Aerial crown-view tile of a tropical tree (Barro Colorado Island, Panama), acquired 20250124:
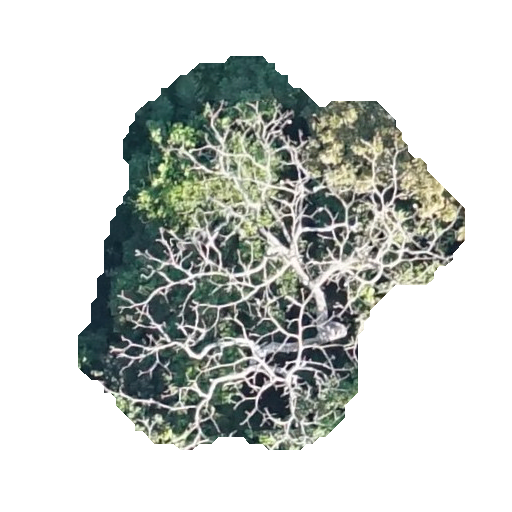
Species: Ceiba pentandra
GBIF accepted scientific name: Ceiba pentandra
Crown area: 151.014 m²